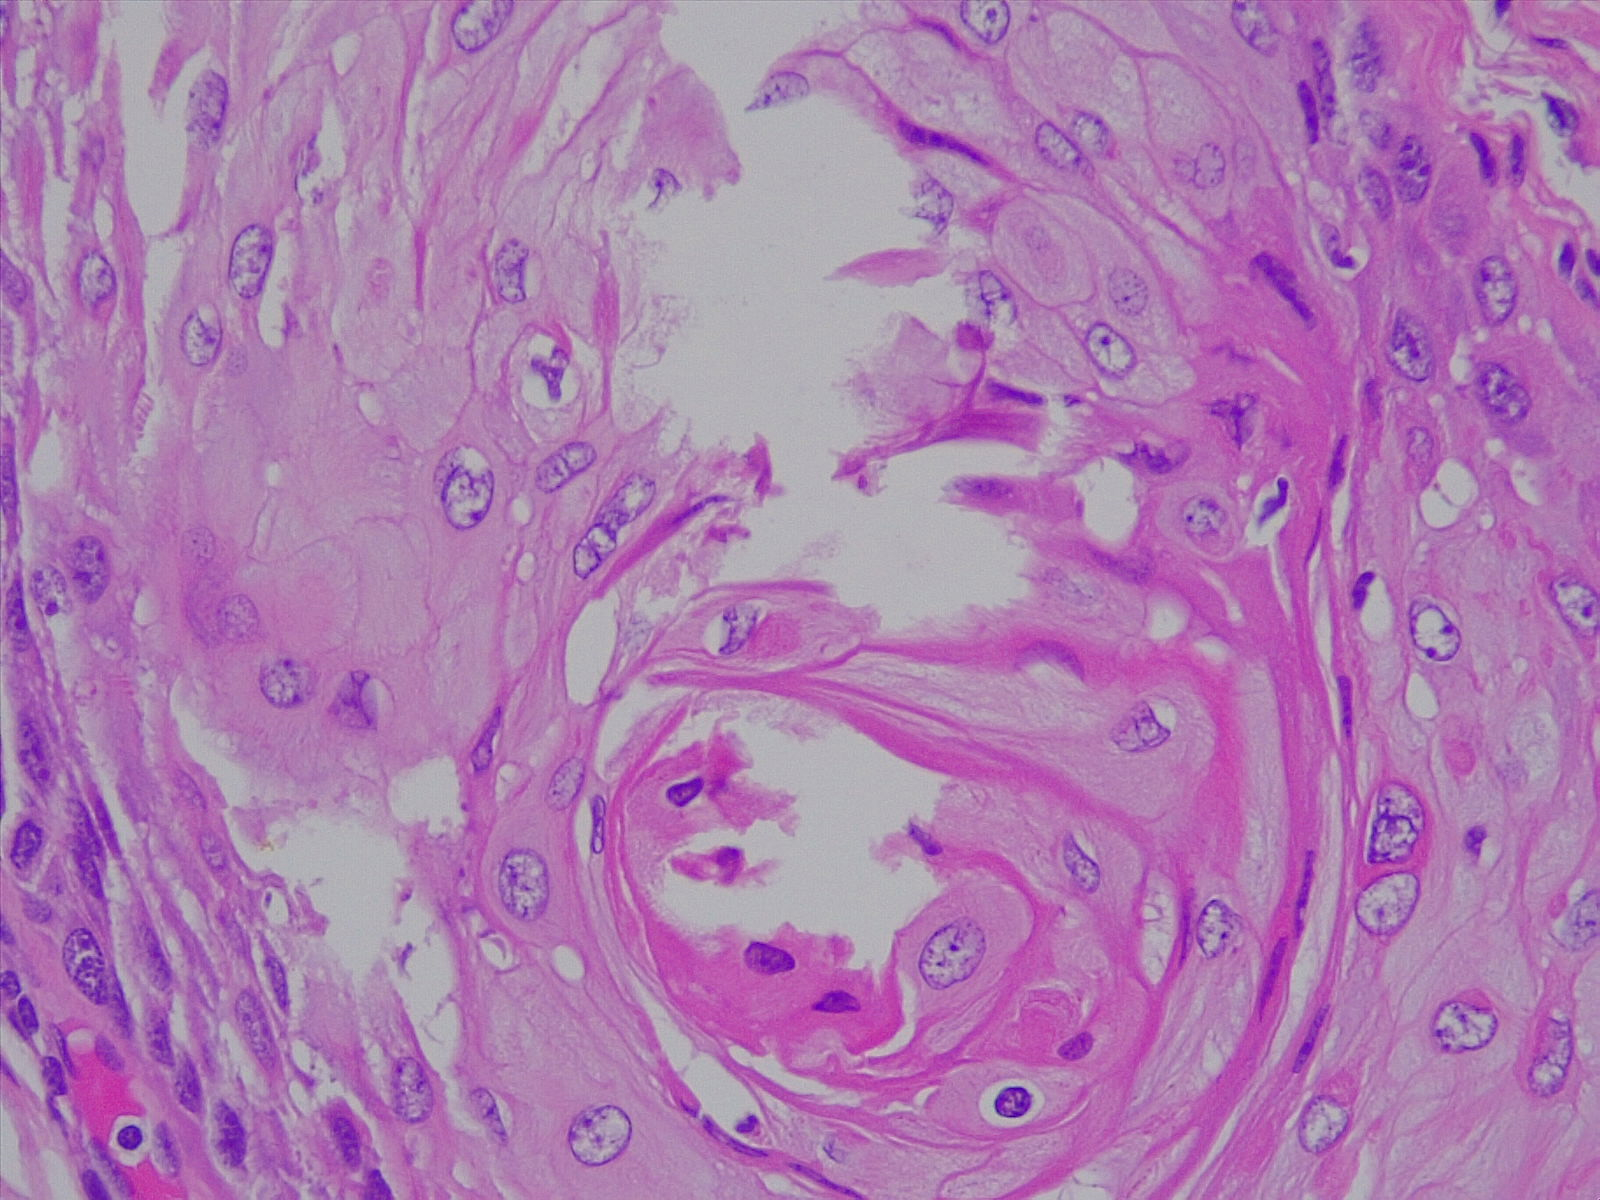
Label: lung squamous cell carcinoma, well differentiated